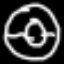
Label: donut